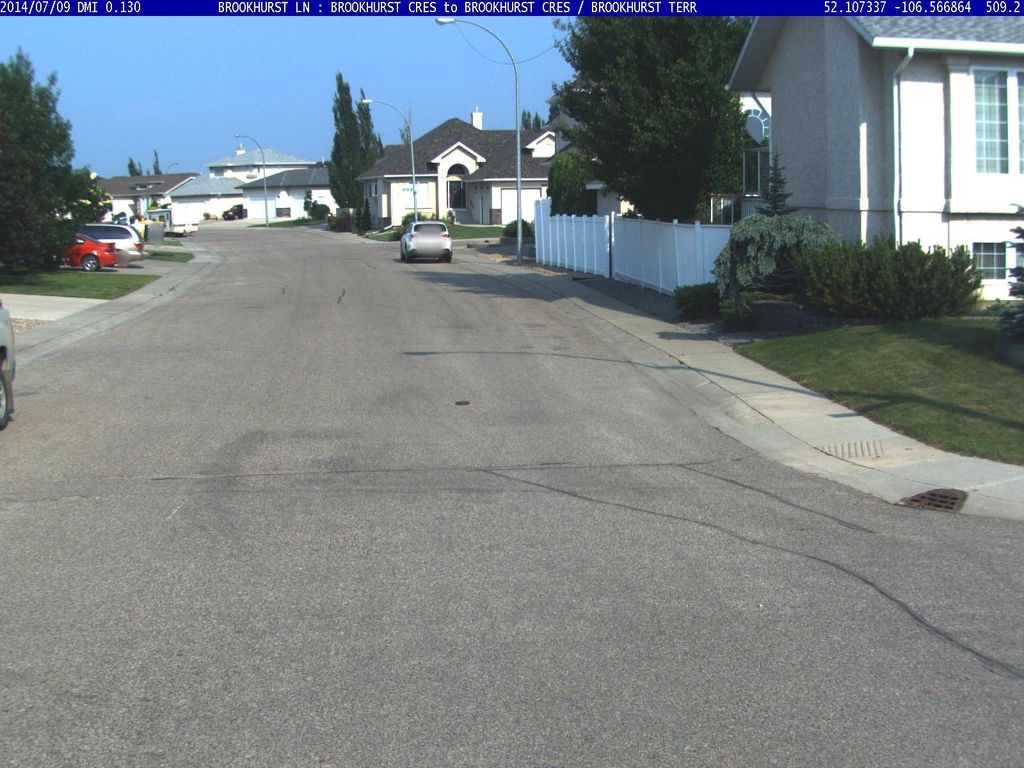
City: saskatoon